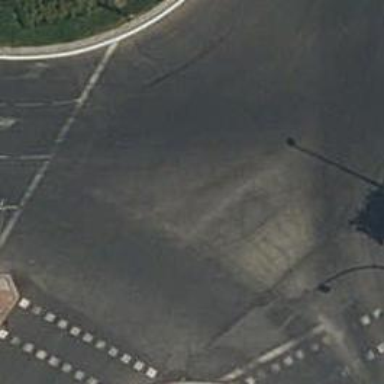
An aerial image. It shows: Tertiary road with asphalt surface. The road leads to circular junction.